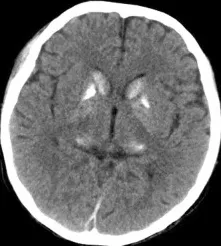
Imaging characteristics at admission and follow-up of this patient. Symmetrical calcification of bilateral basal ganglia, and ,thalamus was showed in head CT at admission.
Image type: radiology (ct)